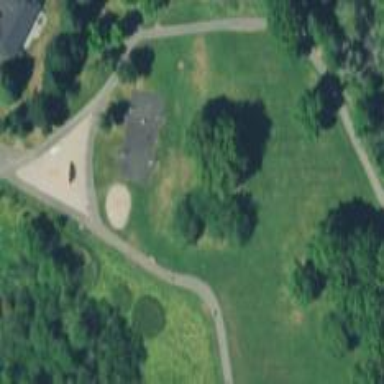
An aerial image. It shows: Disc golf basket.